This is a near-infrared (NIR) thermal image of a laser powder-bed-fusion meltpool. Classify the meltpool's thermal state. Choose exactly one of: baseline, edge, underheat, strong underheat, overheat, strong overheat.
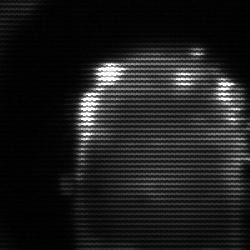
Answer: baseline